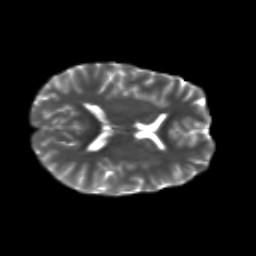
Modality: T2w
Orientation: axial
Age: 23
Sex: female
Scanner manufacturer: siemens
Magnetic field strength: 3 T
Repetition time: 8.8 s
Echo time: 0.085 s